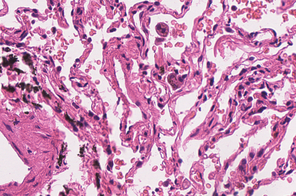
Tumor epithelial tissue: no
Tumor-associated stroma tissue: no
Normal tissue: yes